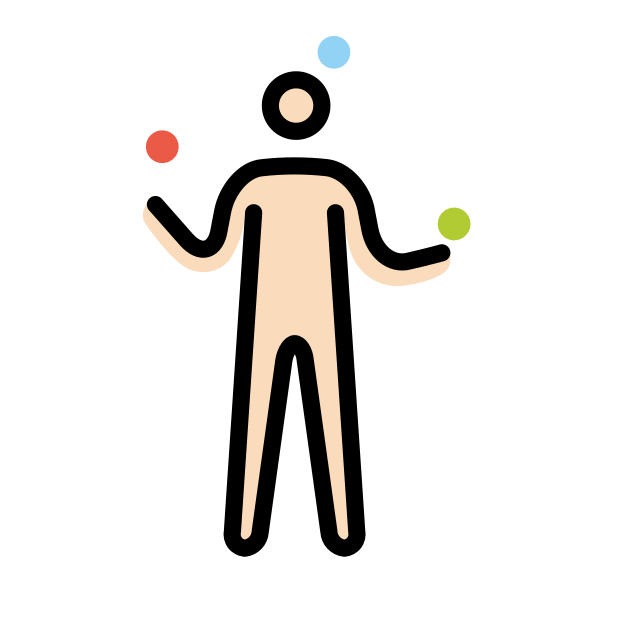
man juggling: light skin tone